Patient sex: M
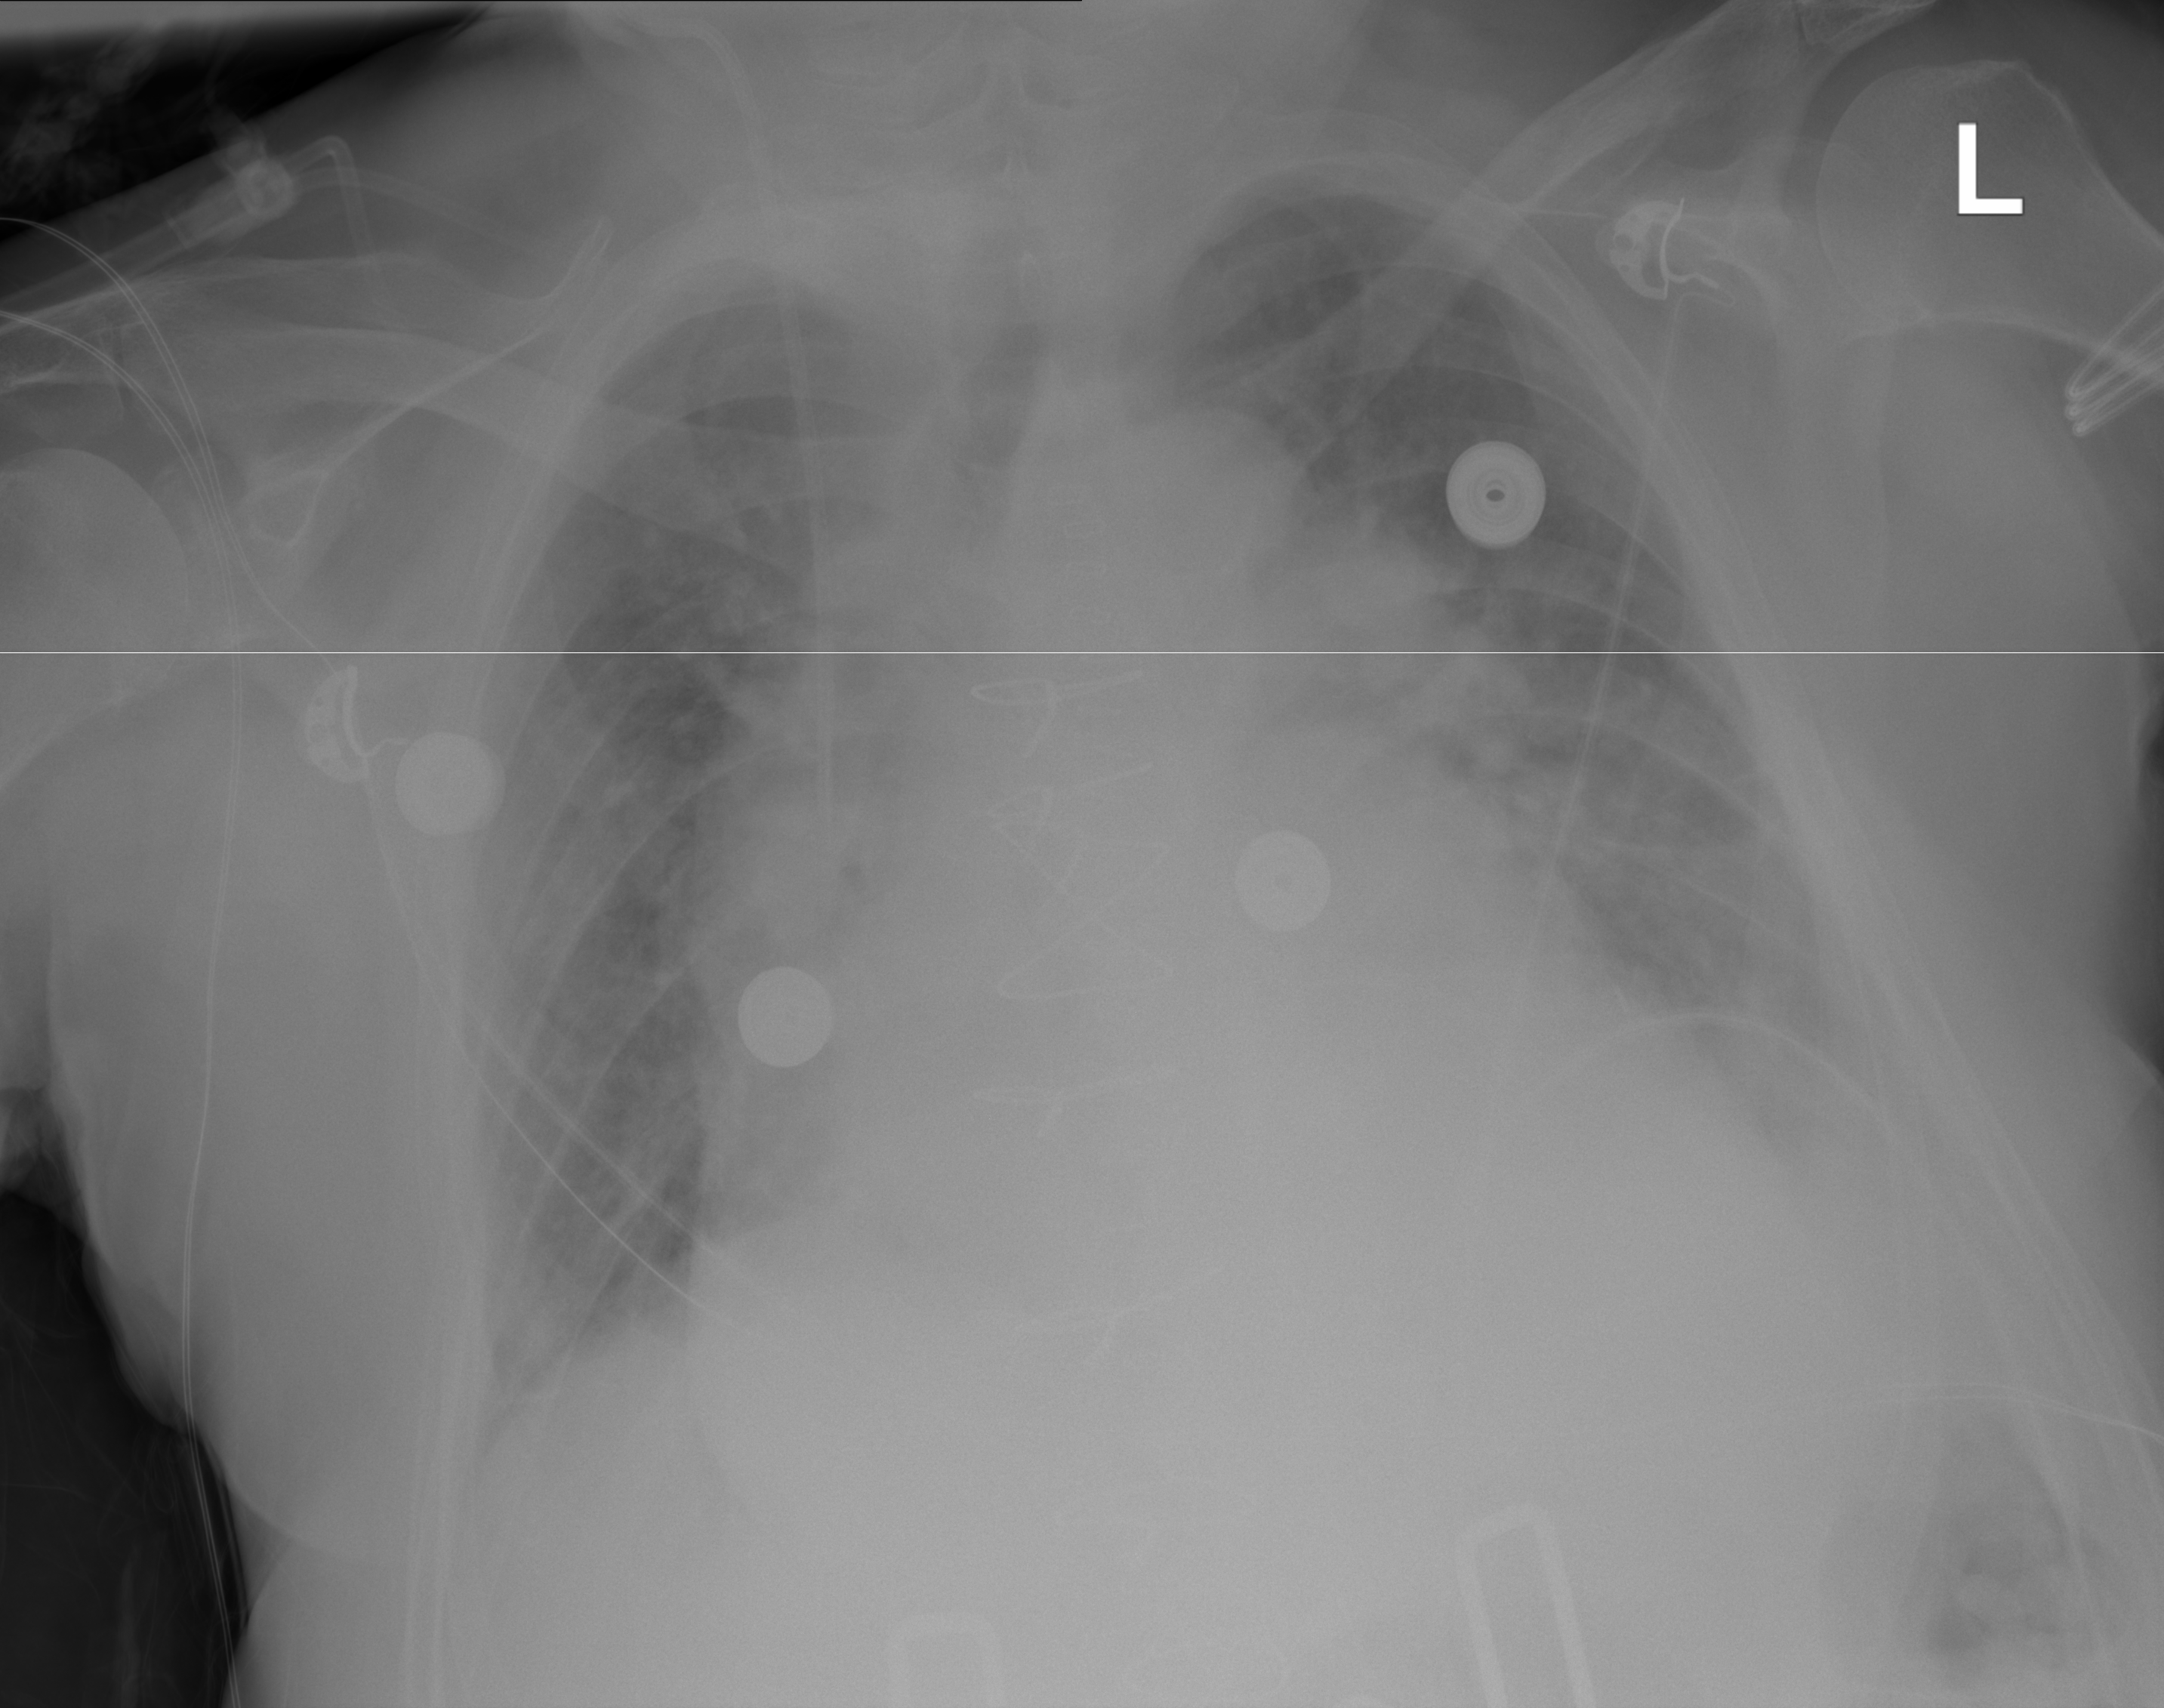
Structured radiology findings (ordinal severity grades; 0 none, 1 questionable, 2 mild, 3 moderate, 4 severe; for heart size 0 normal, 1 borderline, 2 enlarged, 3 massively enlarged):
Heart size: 3
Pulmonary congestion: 2
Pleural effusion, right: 0
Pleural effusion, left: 2
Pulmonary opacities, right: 0
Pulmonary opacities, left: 0
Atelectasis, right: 0
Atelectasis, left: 2